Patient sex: M
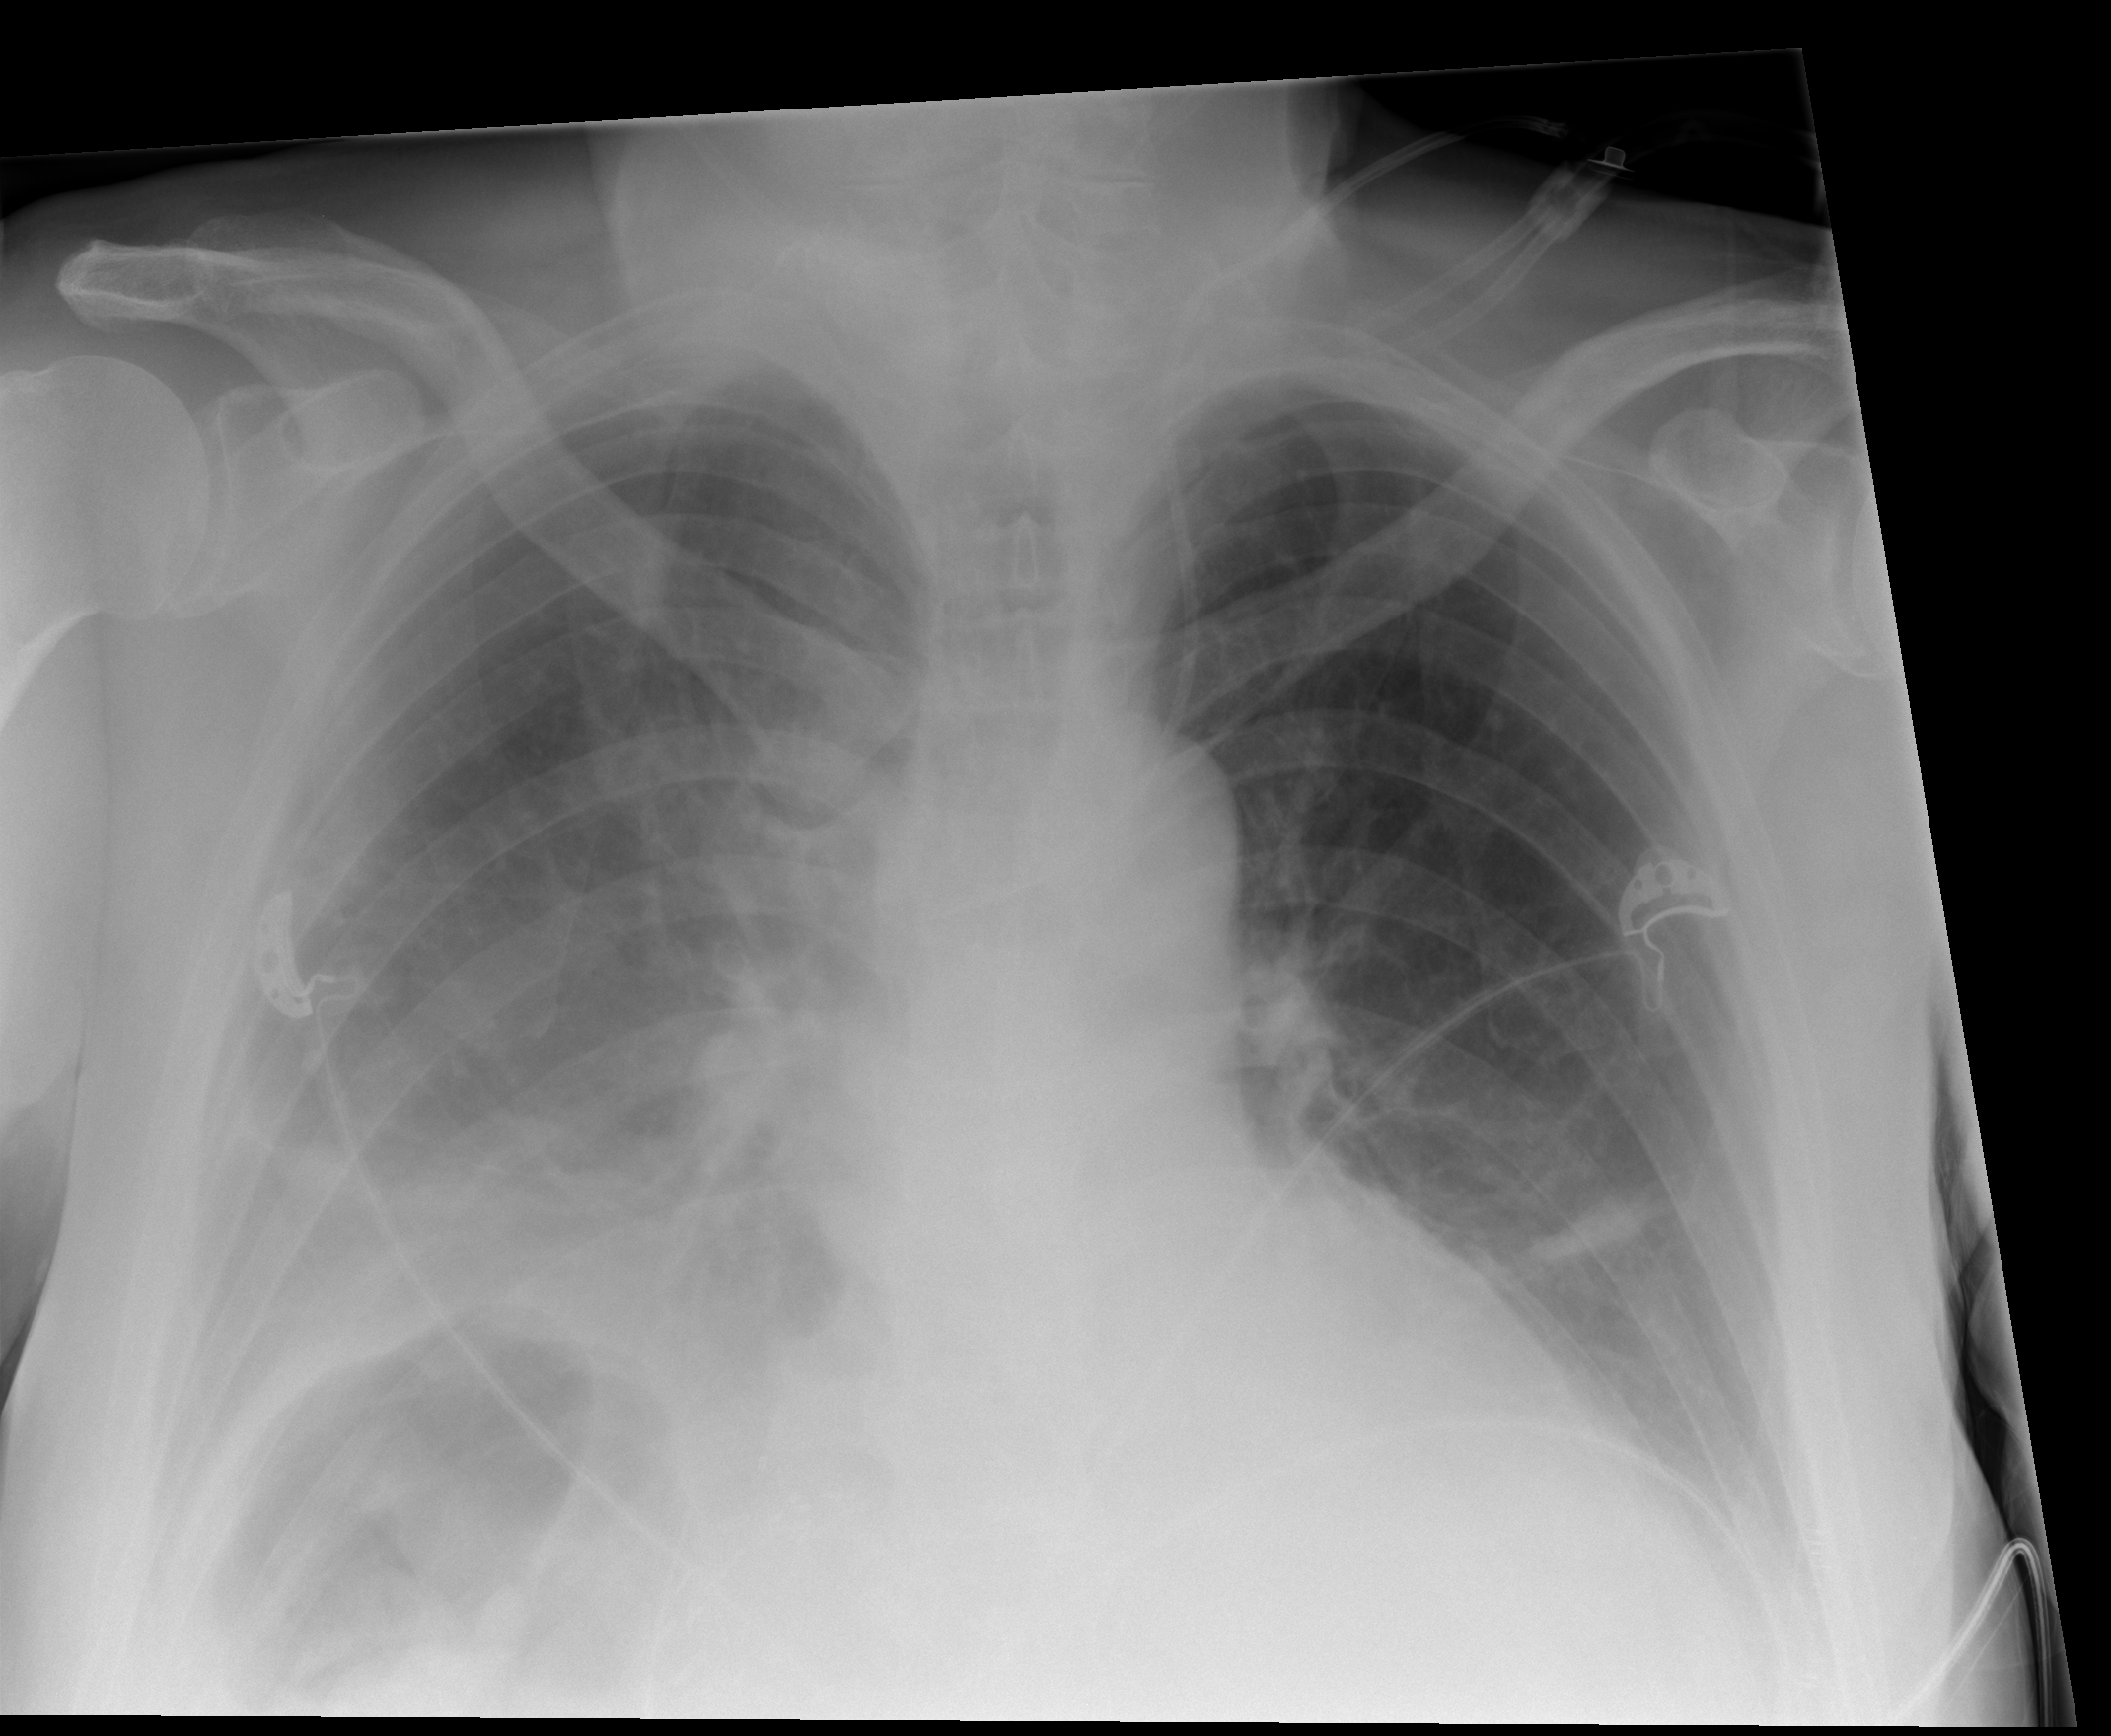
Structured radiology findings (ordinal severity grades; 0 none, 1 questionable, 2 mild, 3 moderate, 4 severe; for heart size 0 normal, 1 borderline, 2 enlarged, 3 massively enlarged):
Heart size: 0
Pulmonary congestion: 0
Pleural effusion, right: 2
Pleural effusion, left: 0
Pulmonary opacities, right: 0
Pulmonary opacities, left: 0
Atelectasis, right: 3
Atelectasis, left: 1